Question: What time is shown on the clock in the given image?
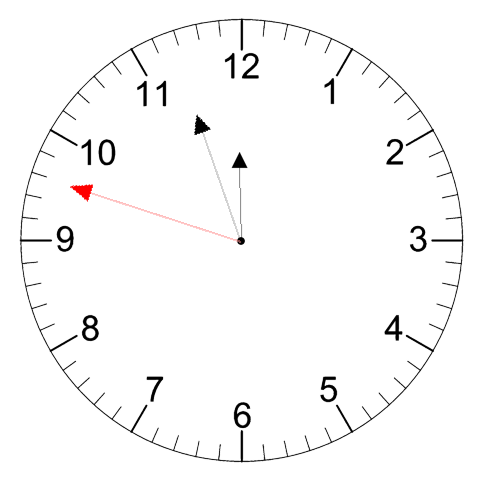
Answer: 11:56:48